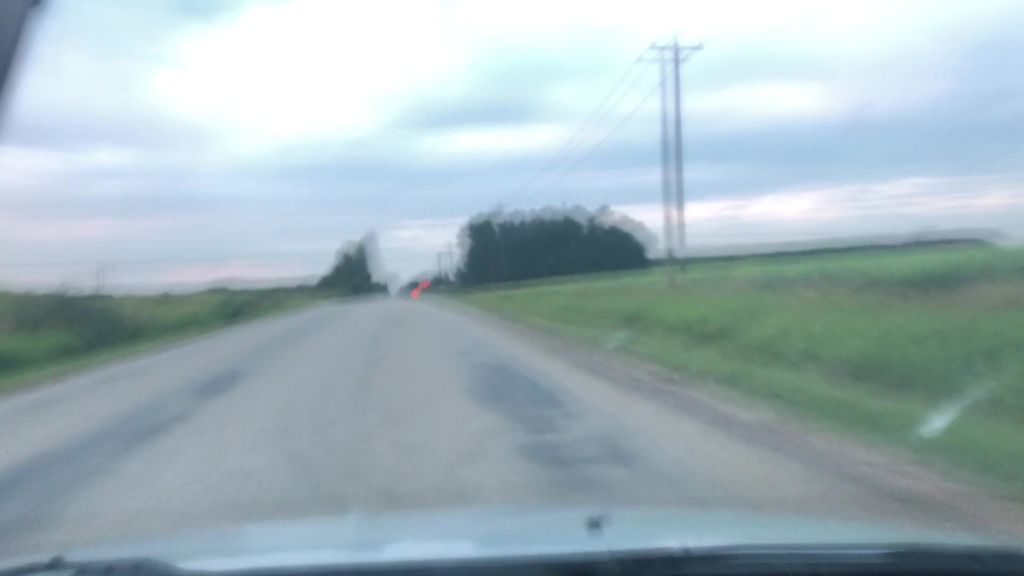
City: edmonton